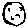
Label: moon